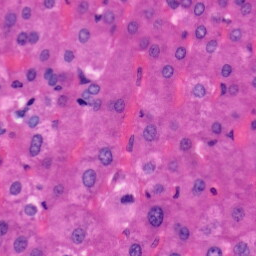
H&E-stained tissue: Liver